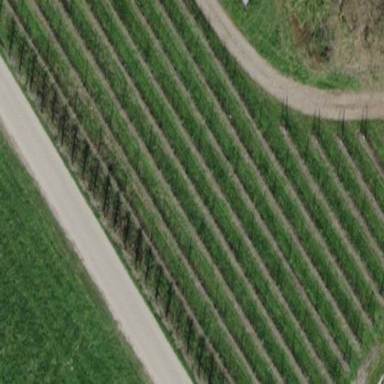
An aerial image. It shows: Orchard.